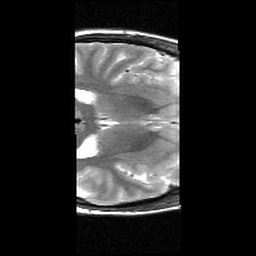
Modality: T2w
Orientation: axial
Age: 23
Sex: female
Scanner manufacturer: siemens
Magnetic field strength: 3 T
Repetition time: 6.26 s
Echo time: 0.064 s